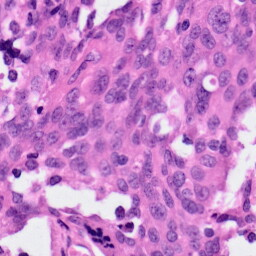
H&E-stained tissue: Ovarian